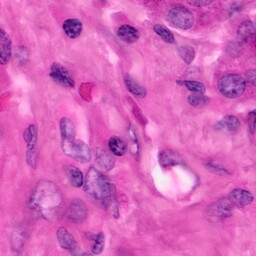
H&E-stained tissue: Pancreatic